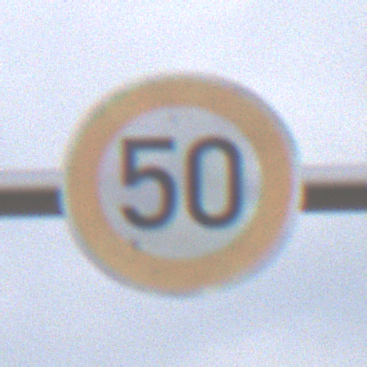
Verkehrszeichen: Geschwindigkeit50
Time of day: Midday
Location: Outdoor (RoadRail)
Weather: PartlyCloudy
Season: NotSpecified
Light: Natural